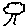
Label: tree